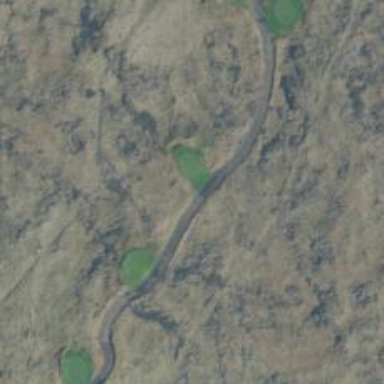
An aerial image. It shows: Pathway for golfing.